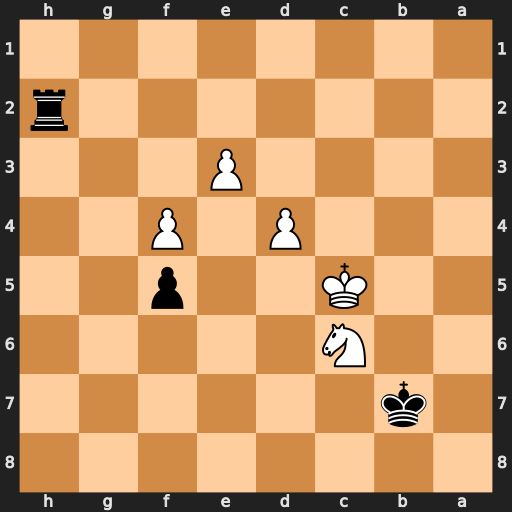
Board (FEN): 8/1k6/2N5/2K2p2/3P1P2/4P3/7r/8
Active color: b
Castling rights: -
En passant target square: -
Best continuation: Rc2+ Kd5 Rxc6